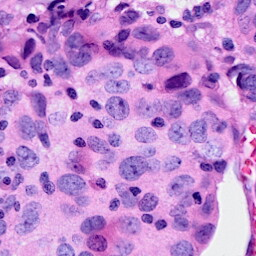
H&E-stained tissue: Breast